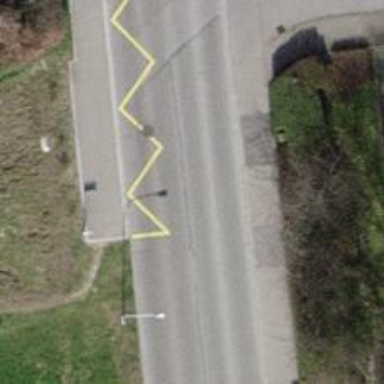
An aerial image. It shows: Bus stop with stop position for public transport.